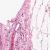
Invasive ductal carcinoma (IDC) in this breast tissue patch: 0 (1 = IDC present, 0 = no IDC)